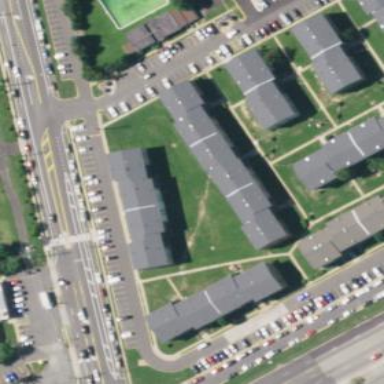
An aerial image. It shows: Residential building.